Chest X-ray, PA view. Patient: 50 years old, sex F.
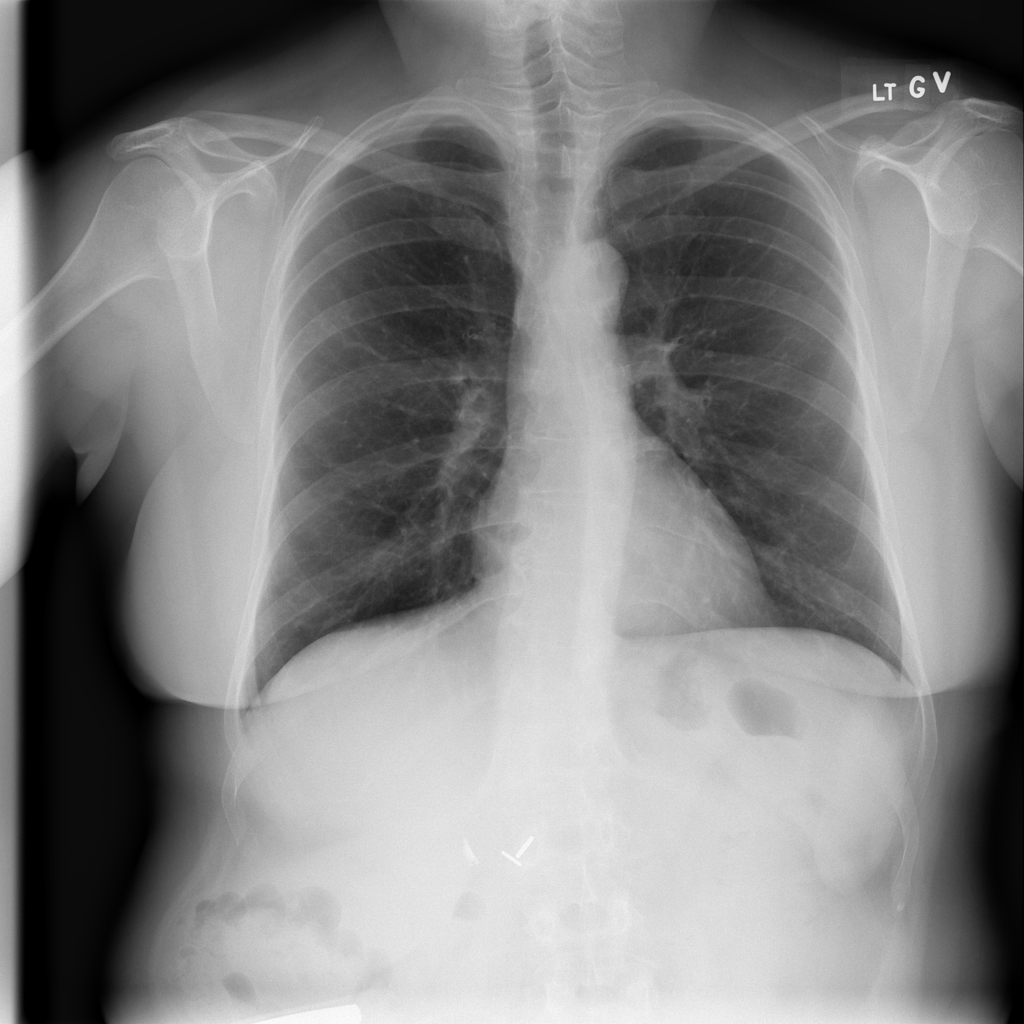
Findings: No Finding